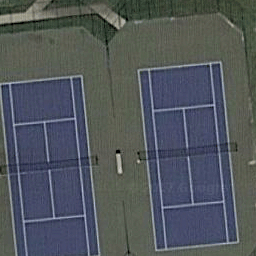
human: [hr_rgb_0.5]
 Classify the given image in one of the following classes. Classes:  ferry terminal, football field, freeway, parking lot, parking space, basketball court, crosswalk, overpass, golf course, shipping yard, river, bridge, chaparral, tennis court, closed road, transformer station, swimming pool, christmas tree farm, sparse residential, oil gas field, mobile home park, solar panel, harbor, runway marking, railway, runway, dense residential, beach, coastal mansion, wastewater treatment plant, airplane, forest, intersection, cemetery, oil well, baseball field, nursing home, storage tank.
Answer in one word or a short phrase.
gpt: tennis court